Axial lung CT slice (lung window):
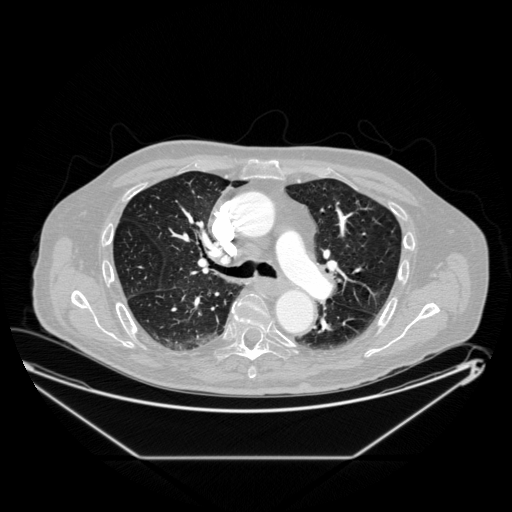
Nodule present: no